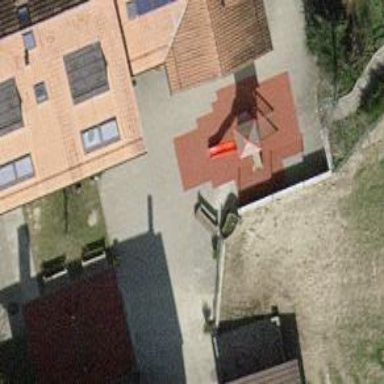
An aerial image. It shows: Playground area for leisure activities on the land.